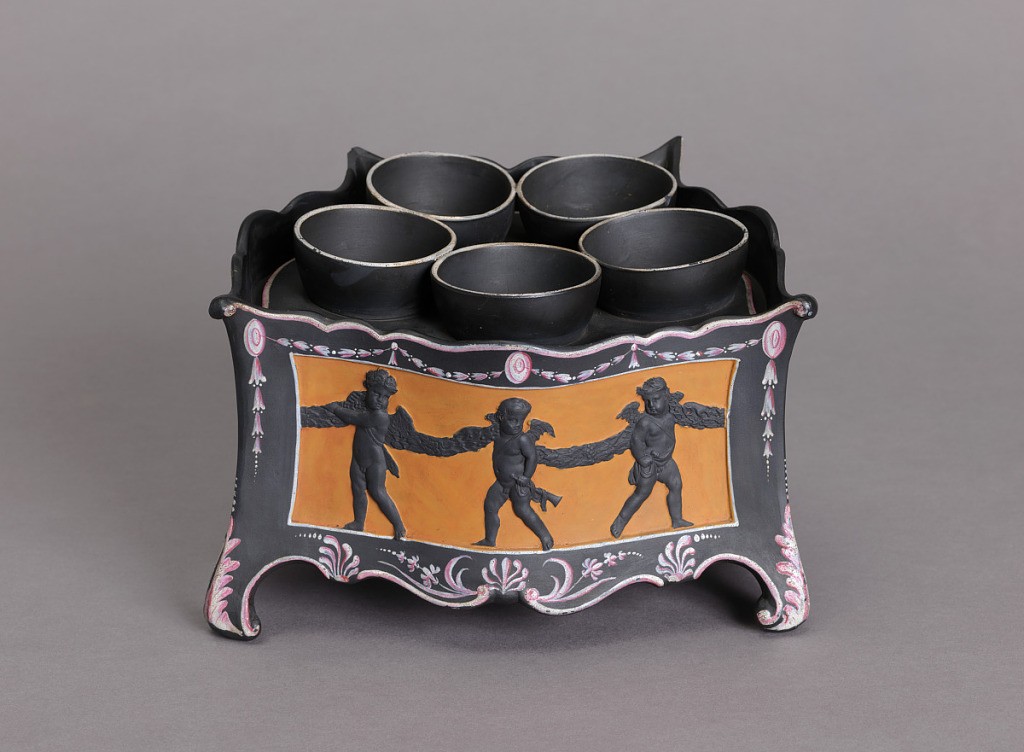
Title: Black Basalt Bulb Pot
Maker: Wedgwood, English, established 1759
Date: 1780–1800
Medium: stoneware, enamel slip ('encaustic') decoration
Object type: bulb pot
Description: Four-sided, serpentine sides, front longer than back; shaped edges, scrolled feet.  Cover set on angle, with five cups for bulbs and two piercings.  Relief panels in front and two sides, with putti bearing garland, against orange field; borders filled with floral forms in pink and white, inside glazed.